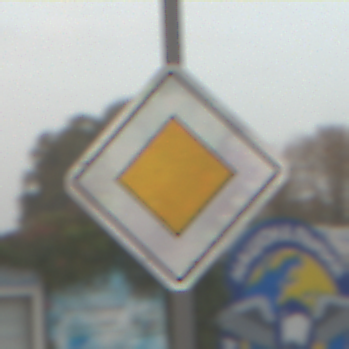
Verkehrszeichen: Vorfahrtsstrasse
Umgebung: Outdoor, Suburban
Tageszeit: MorningAfternoon
Wetter: Overcast
Licht: Natural
Jahreszeit: NotSpecified
Kontrast: LowContrast